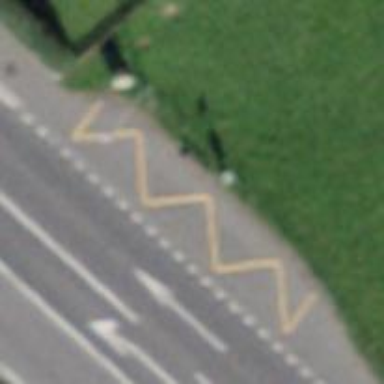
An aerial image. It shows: Bus stop along the road.